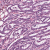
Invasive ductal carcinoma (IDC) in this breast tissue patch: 1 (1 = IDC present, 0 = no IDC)